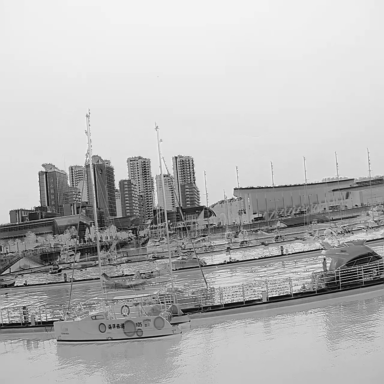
There are nine objects shown in the infrared image, including eight sailboats, and a canoe.